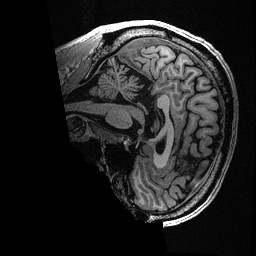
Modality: T1w
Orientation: sagittal
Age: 49
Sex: male
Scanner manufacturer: ge
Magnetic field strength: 3 T
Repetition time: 0.006952 s
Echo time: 0.00292 s